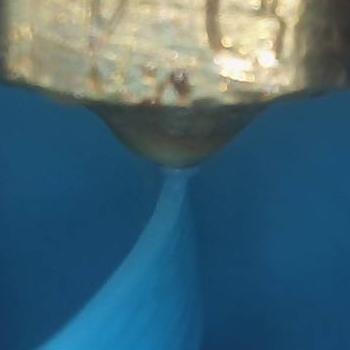
Flow rate: 168%